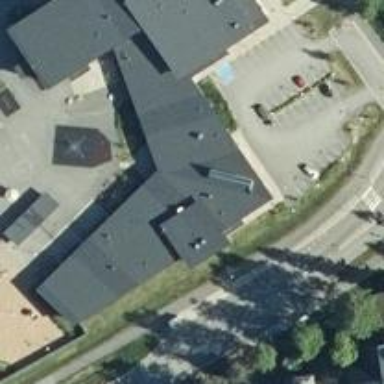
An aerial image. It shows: School building with skillion roof.